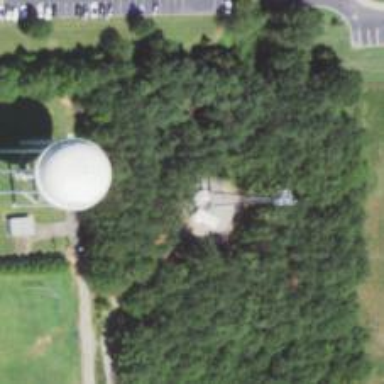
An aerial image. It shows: Mast tower used for communication.